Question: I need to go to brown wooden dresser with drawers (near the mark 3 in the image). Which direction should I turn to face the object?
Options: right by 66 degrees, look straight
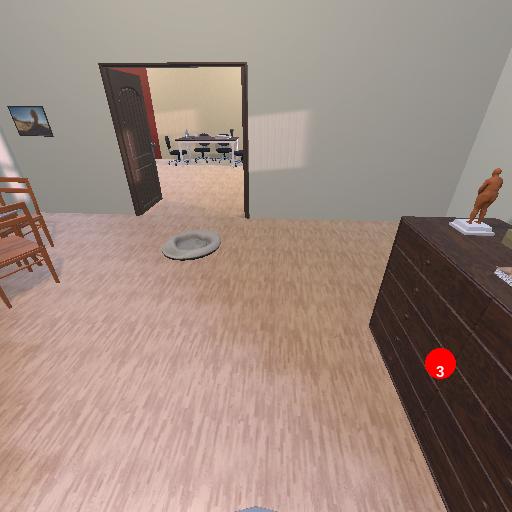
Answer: right by 66 degrees